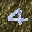
Label: 4